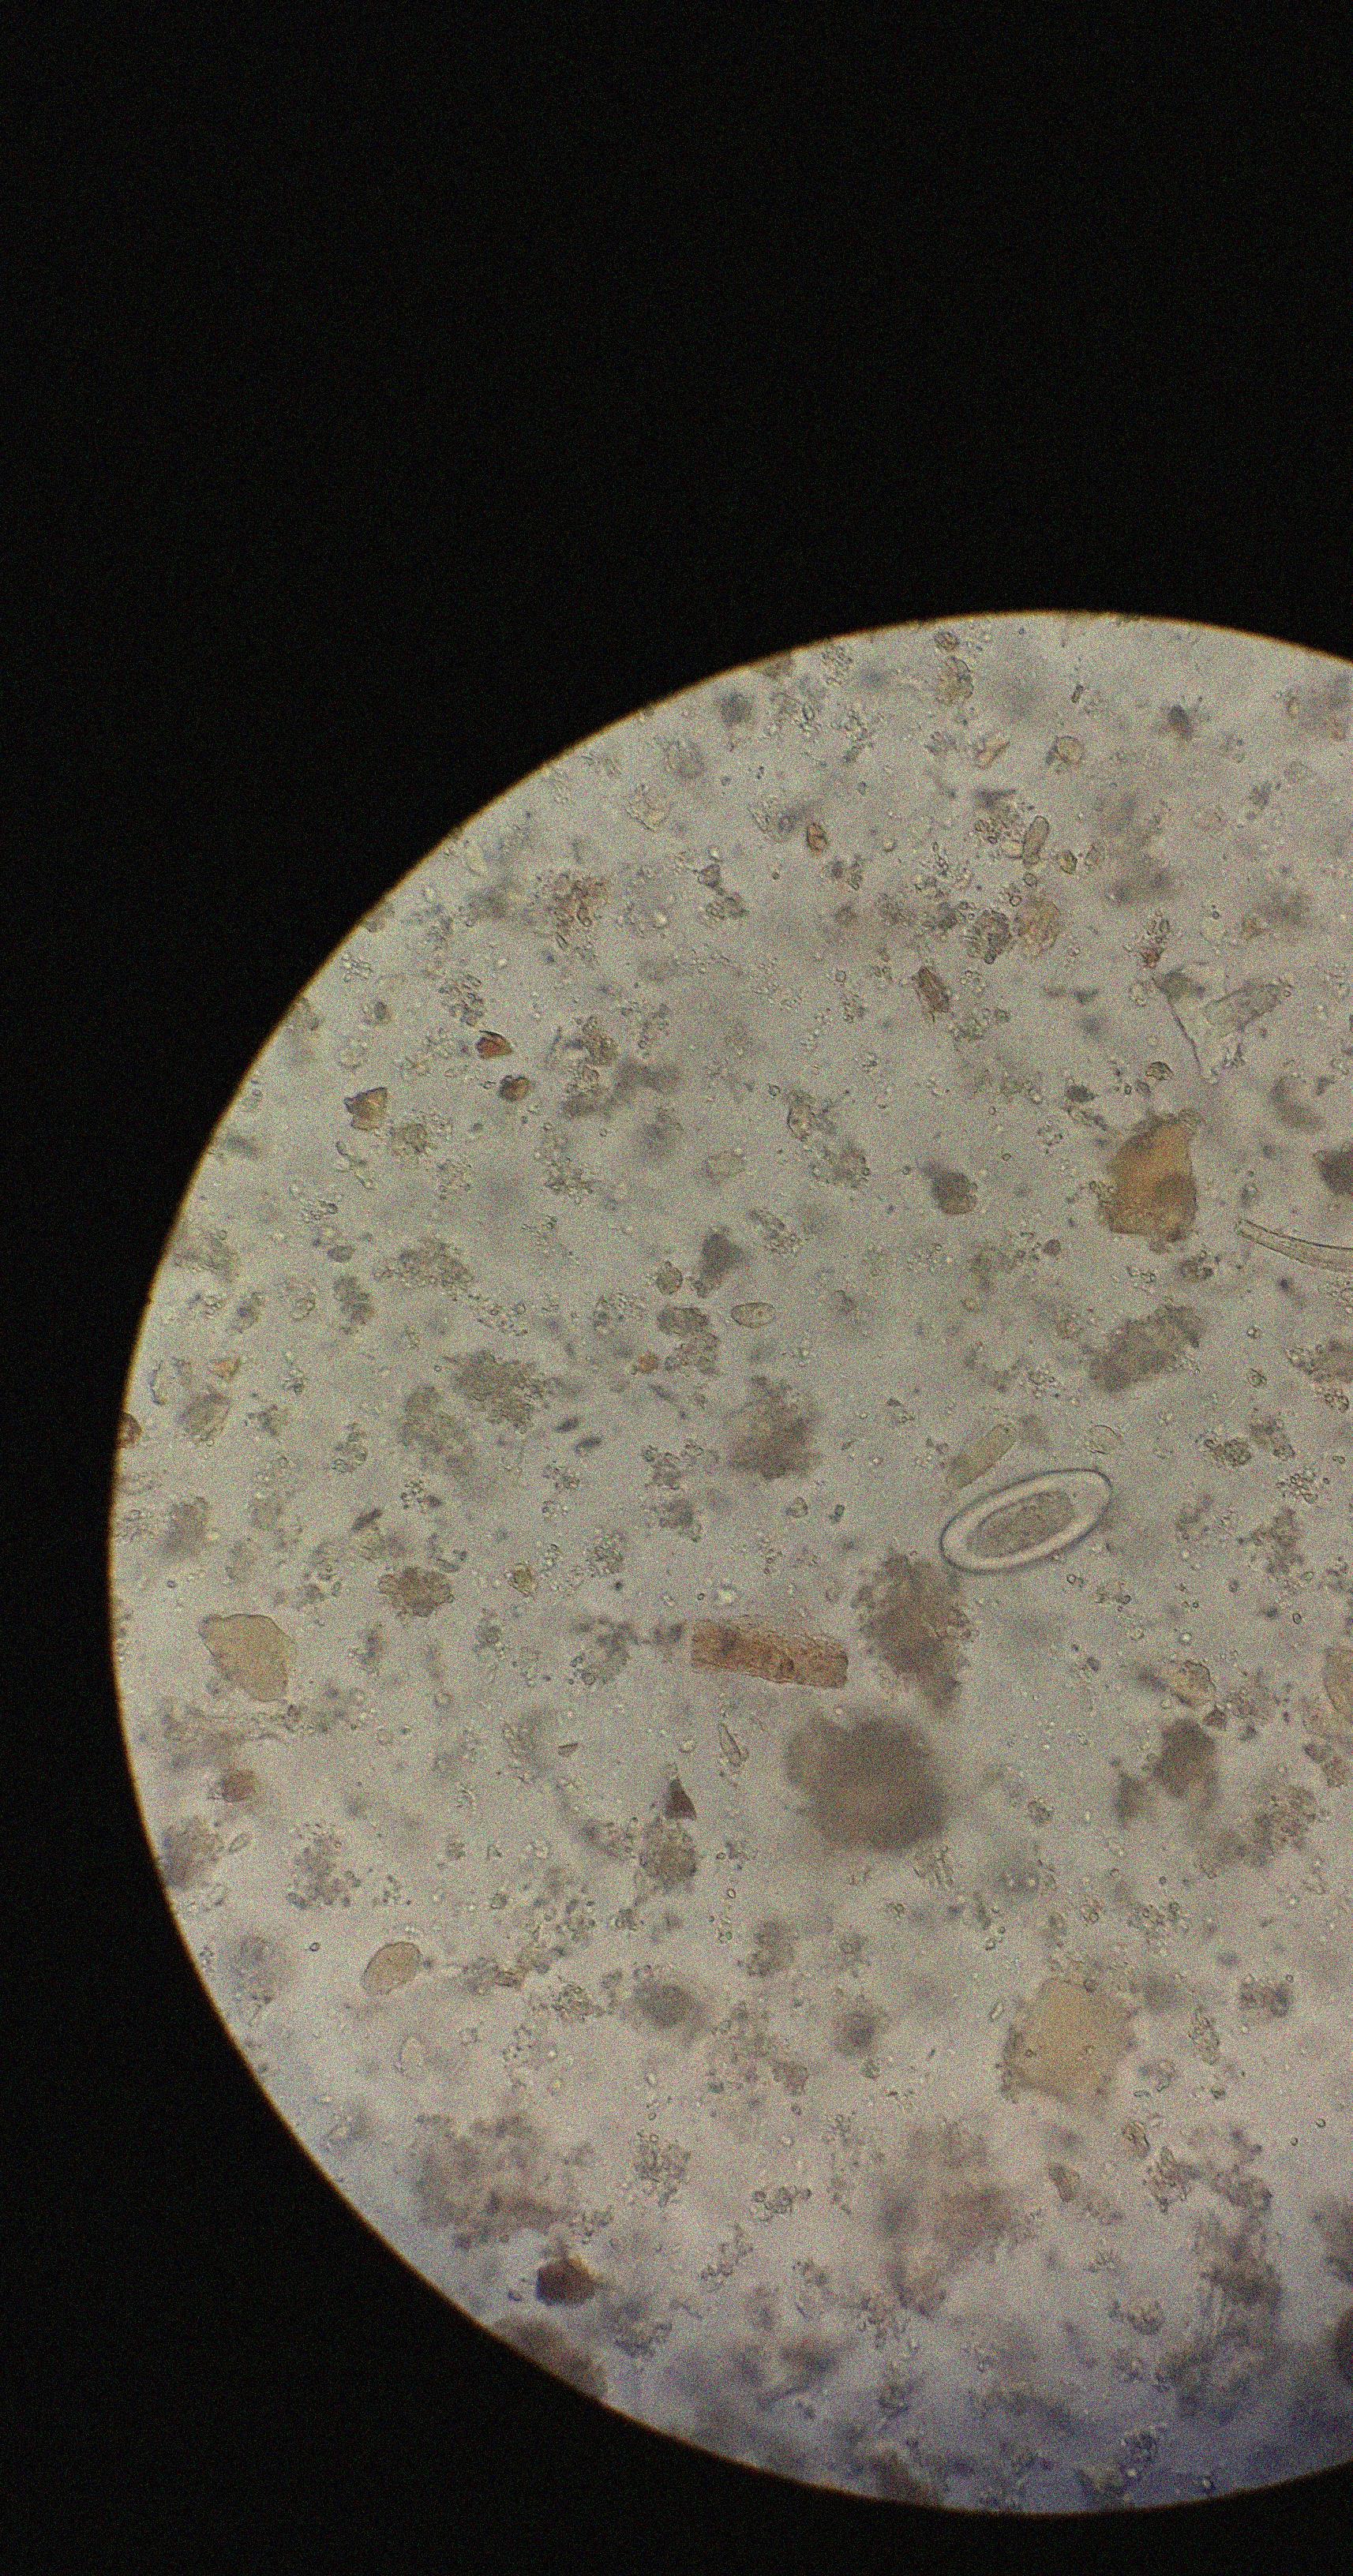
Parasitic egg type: Enterobius vermicularis